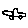
Label: car